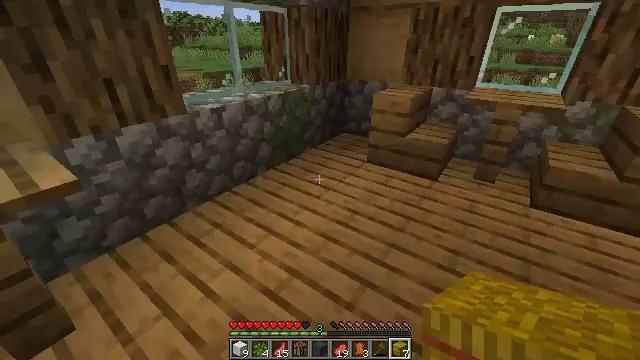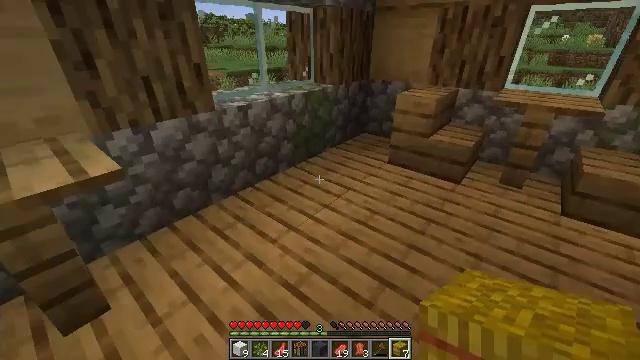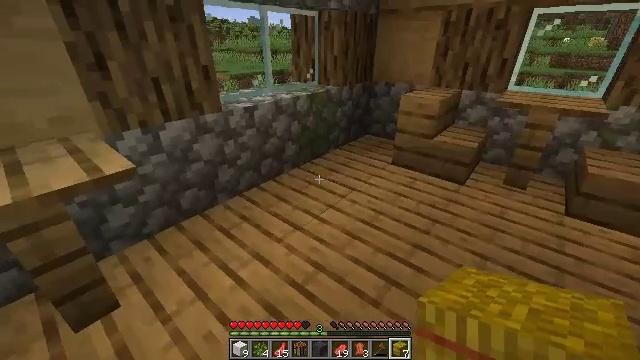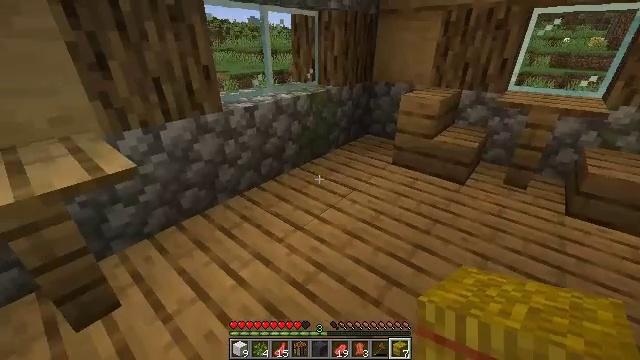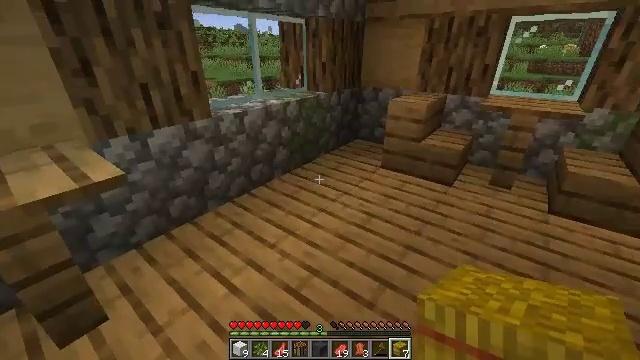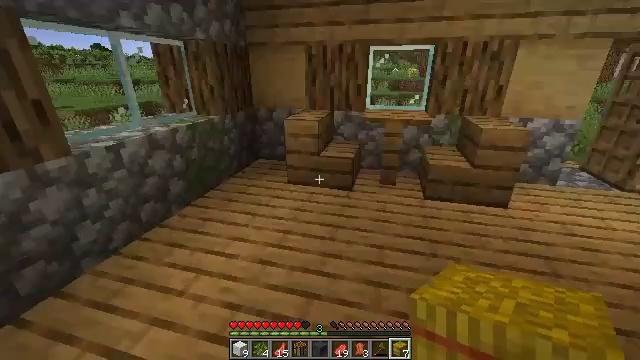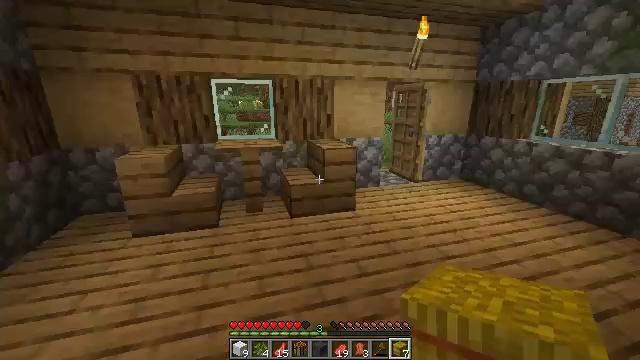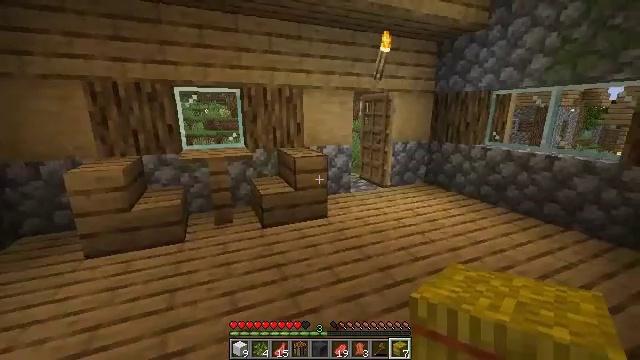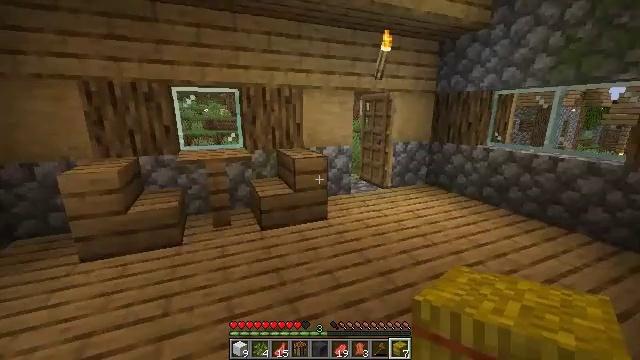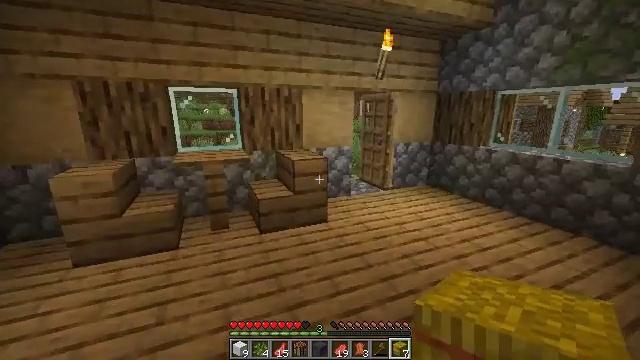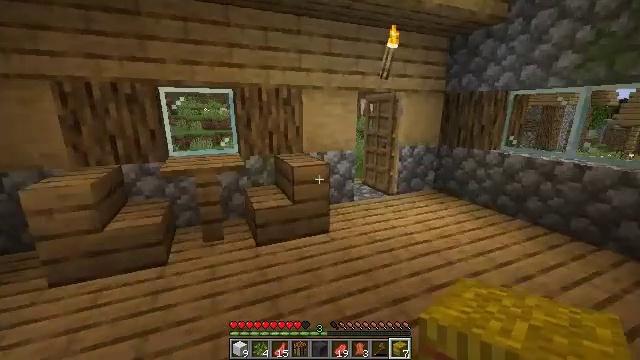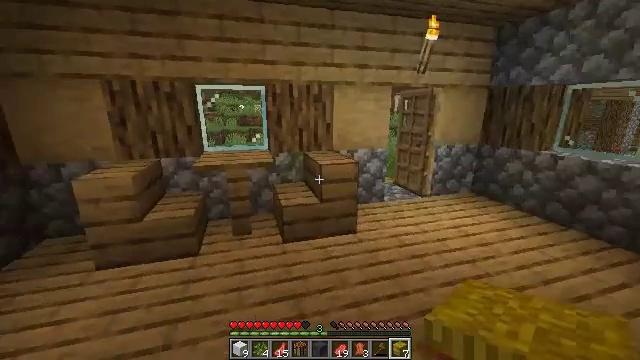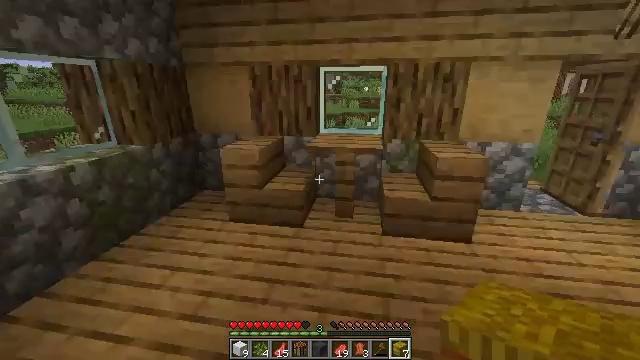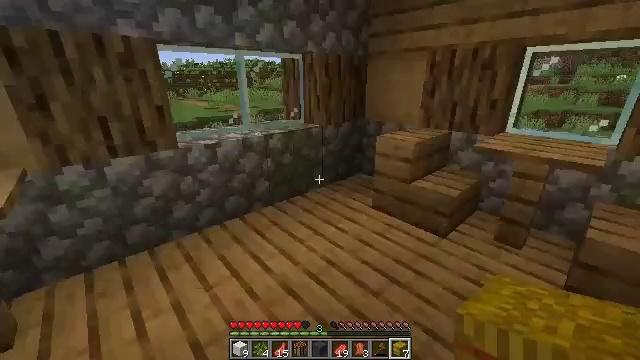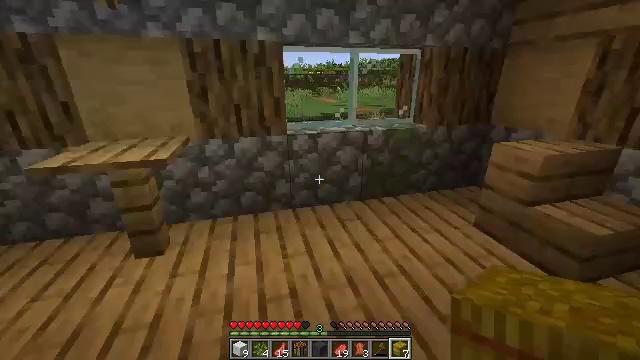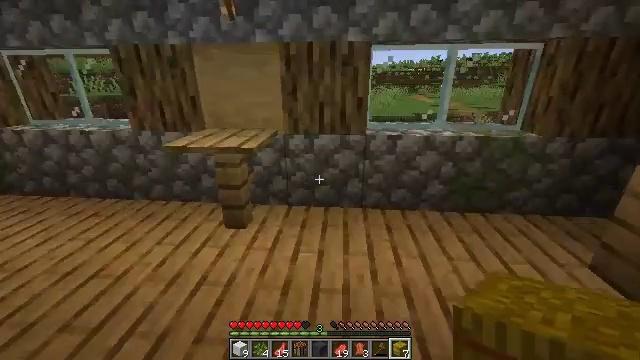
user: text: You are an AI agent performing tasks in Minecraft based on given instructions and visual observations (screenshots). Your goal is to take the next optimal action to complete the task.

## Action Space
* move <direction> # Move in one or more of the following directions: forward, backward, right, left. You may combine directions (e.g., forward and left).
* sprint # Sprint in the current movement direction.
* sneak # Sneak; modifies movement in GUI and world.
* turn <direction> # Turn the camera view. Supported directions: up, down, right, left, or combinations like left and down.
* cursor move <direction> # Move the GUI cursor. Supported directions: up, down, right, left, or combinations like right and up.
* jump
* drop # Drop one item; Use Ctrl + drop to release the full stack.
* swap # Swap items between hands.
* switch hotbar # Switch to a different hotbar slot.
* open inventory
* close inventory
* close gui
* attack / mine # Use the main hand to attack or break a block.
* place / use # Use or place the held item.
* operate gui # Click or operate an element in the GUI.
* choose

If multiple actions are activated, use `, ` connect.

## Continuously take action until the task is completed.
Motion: motion action
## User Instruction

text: Collect the blast furnace by mining it.
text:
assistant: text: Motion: turn left
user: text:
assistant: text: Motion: no_op
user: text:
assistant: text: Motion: no_op
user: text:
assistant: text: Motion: turn right and up
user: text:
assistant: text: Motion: turn right and up
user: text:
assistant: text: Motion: turn right and up
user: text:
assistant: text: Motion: turn right and up
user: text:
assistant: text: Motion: move forward
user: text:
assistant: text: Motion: move forward
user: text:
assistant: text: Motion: move forward
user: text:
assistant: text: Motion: move forward and move right, turn left
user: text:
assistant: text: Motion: move forward and move right, turn left and down
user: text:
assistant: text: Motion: move right, turn left and down
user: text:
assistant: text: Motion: move right, turn left
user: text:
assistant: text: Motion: move right, turn left
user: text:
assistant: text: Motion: move back and move right, turn left
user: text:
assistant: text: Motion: move back and move right, turn left
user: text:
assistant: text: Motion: move back and move right
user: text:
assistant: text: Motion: move back, turn left
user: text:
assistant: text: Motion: move back, turn left and down
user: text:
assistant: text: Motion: move back, turn left
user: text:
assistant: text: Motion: move back, turn left
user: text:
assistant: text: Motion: move back, turn left
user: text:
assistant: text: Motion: turn left
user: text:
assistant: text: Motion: no_op
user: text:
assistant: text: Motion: no_op
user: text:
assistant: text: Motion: no_op
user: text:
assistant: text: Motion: no_op
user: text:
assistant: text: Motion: no_op
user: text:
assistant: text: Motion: no_op